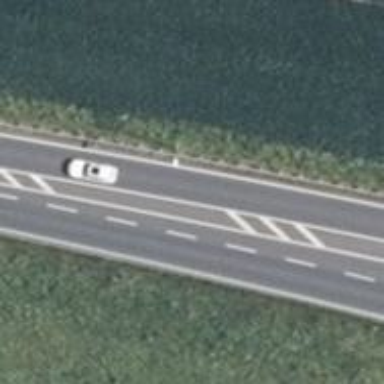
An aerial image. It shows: Asphalt road classified as primary highway. It is designated as motorroad.